Field crop: maize
Growth stage: 2
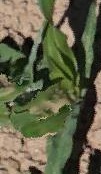
Species: maize